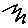
Label: zigzag